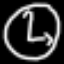
Label: clock